【题型】选择题　【知识点】函数　【难度】medium
已知函数 $f(x)=\begin{cases}x^3, & x > a \\ |x|, & x \le a\end{cases}$，给出以下三个命题正确的个数为 ( )}

\begin{enumerate}
    \item ① 存在实数 $a$，函数 $f(x)$ 无最小值；
    \item ② 对任意实数 $a$，函数 $f(x)$ 都有零点；
    \item ③ 对任意 $a \in (0,1)$，都存在实数 $m$，使方程 $f(x)=m$ 有 3 个不同的实根．
\end{enumerate}

A.0B.{1}C.{2}D.{3}
【解答】

\noindent \textbf{【答案】} $\boldsymbol{D}$

\vspace{0.3cm}
\noindent \textbf{【分析】} 通过特例$a=-1$，通过函数的图象可判断①；分为$a<0$和$a\geq0$两种情形即可说明②；通过函数图象交点的个数即可判断③.

\vspace{0.3cm}
\noindent \textbf{【详解】} ①当$a=-1$时，$f(x)=\begin{cases}x^3,x>-1 \\ |x|,x\leq-1\end{cases}$，
\vspace{0.1cm}
\noindent $f(x)$的图象如下图所示，

\vspace{0.2cm}

\vspace{0.2cm}
\noindent 由图可知，$f(x)$没有最小值，①正确.

\vspace{0.3cm}
\noindent ②由于$f(x)=\begin{cases}x^3,x>a \\ |x|,x\leq a\end{cases}$，
\vspace{0.1cm}
\noindent 当$a<0$时，$f(0)=0^3=0$；当$a\geq0$时，$f(0)=|0|=0$，
\vspace{0.1cm}
\noindent 所以对任意实数$a$，函数$f(x)$都有零点，②正确.

\vspace{0.3cm}
\noindent ③当$0<a<1$时，$f(x)=\begin{cases}x^3,x>a \\ |x|,x\leq a\end{cases}$，
\vspace{0.1cm}
\noindent 当$0<x<1$时，$x^3-x=x(x^2-1)<0,x^3<x$，
\vspace{0.1cm}
\noindent 画出$f(x)$的图象如图所示，

\vspace{0.2cm}

\vspace{0.2cm}
\noindent 由图可知存在实数$m$，使方程$f(x)=m$有3个不同的实根，③正确.
\vspace{0.1cm}
\noindent 即正确的个数为3个，
\vspace{0.1cm}
\noindent 故选：$\boldsymbol{D}$

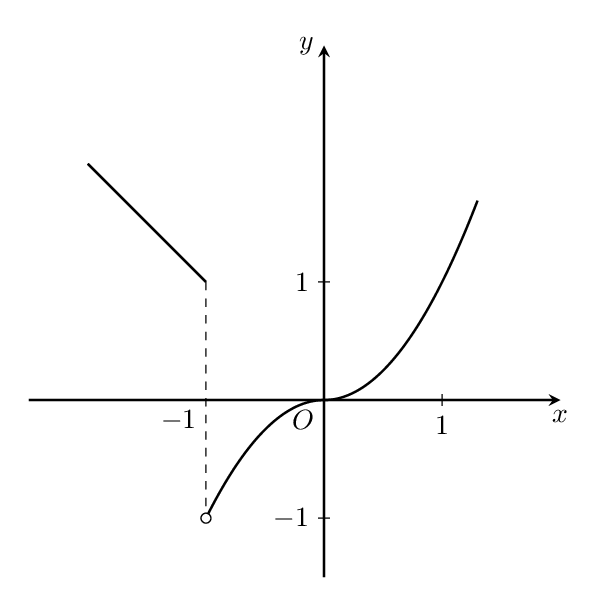
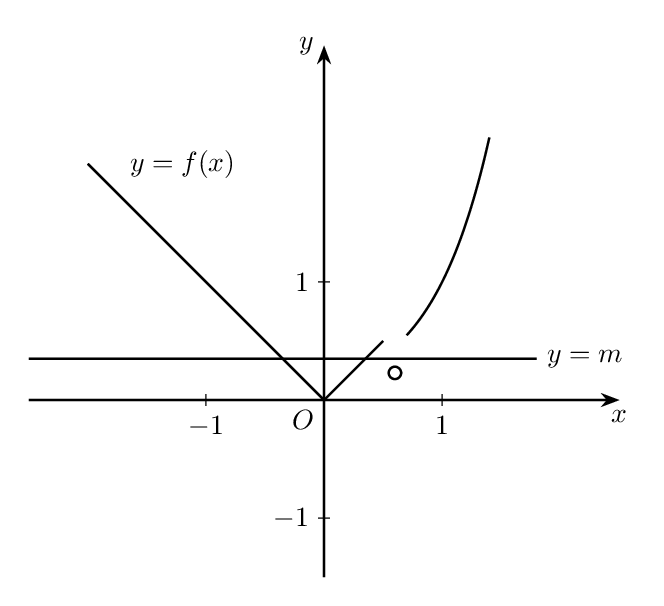